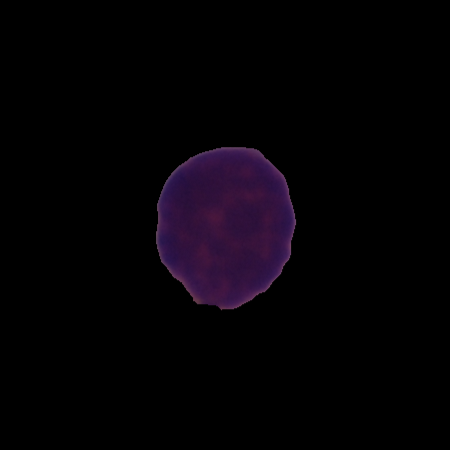
Label: healthy